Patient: sex F, age 56
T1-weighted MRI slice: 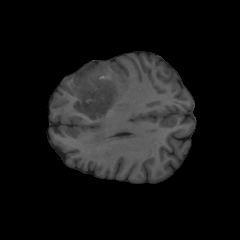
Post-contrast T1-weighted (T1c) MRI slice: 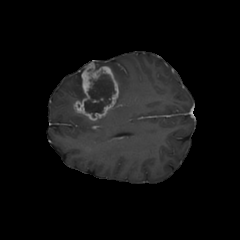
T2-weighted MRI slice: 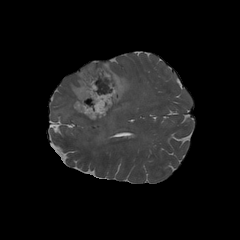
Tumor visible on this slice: yes
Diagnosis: Glioblastoma, IDH-wildtype
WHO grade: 4